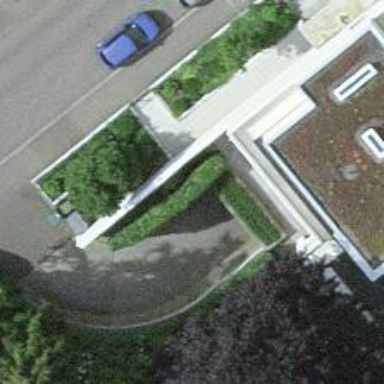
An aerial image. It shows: Parking entrance.